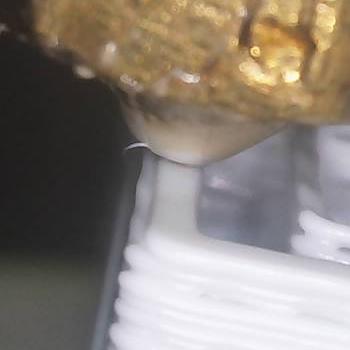
Flow rate: 188%